Question: In wordpress, I create new menu and after I preview all the sub-menus are not displaying What's wrong with menus? Here's the <URL>
And here's the list of menus

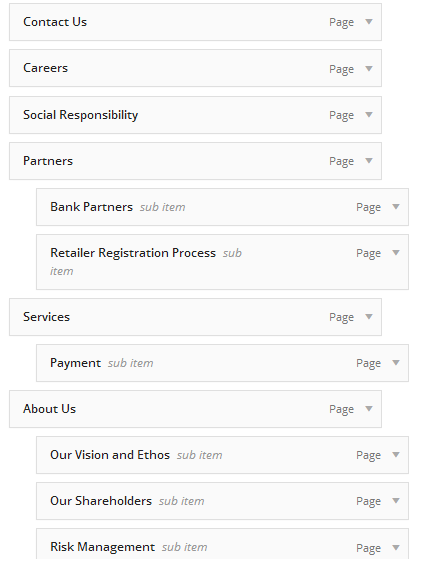
Answer: Your menu is there but hidden,
I would remove the .main-navigation ul { overflow: hidden; } rule and change the #masthead overflow rule from auto to visible.